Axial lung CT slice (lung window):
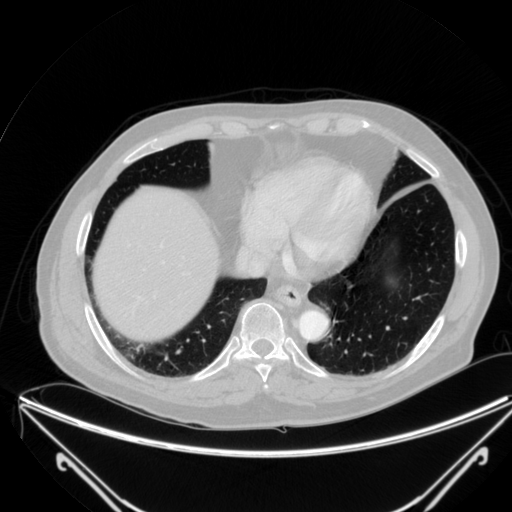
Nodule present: no